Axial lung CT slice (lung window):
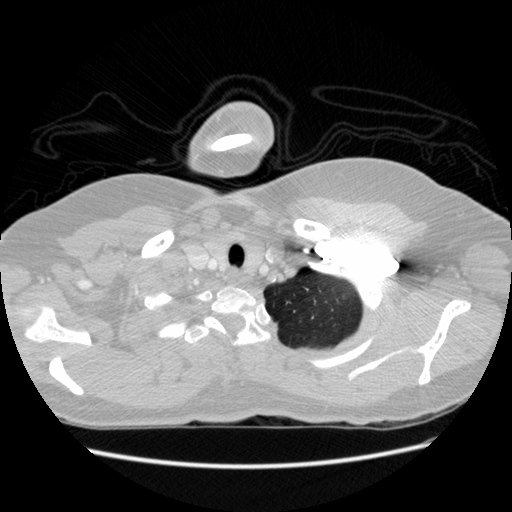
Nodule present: no